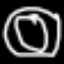
Label: donut